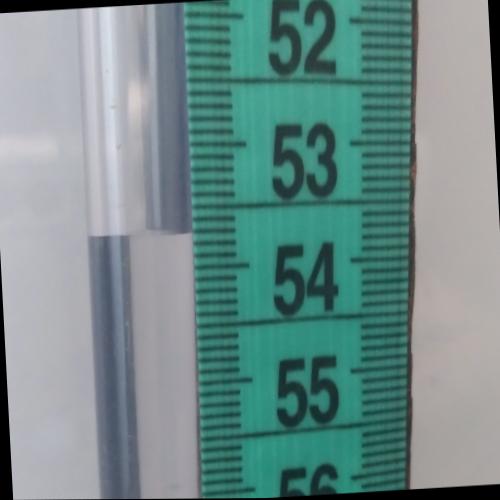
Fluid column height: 53.7 cm